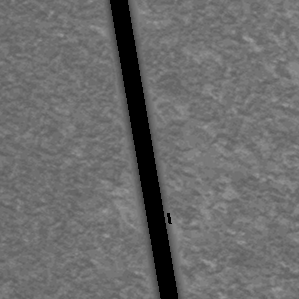
Label: frost